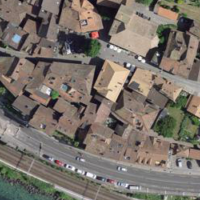
EUNIS habitat code: 24
Species observed at this site:
Chroicocephalus ridibundus
Phalacrocorax carbo
Corvus corone
Larus michahellis
Cygnus olor
Fulica atra
Anas platyrhynchos
Mergus merganser
Pica pica
Helleborus niger
Phoenicurus ochruros
Passer domesticus
Falco tinnunculus